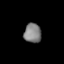
Tissue: lung
Cell type: Endothelial cells
Senescence score: 0.638
Nuclear area (px): 332
Mean DAPI intensity: 127.039